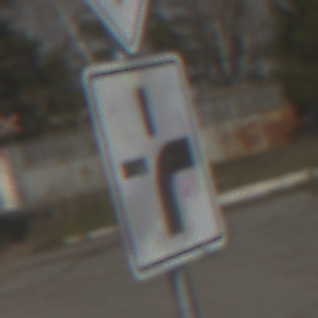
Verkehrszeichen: VerlaufVorfahrtsstrasse3
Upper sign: Vorfahrtsstrasse
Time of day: Midday
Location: Outdoor (Suburban)
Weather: PartlyCloudy
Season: NotSpecified
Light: Natural